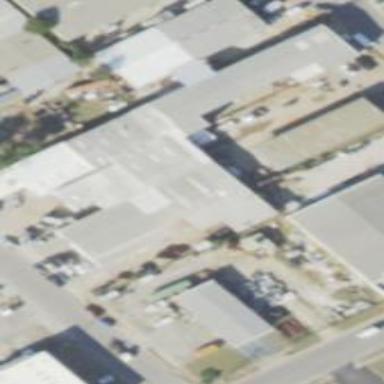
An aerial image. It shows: Industrial building.